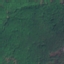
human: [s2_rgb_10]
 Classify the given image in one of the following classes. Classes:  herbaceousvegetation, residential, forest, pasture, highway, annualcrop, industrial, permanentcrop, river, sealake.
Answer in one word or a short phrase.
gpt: Forest